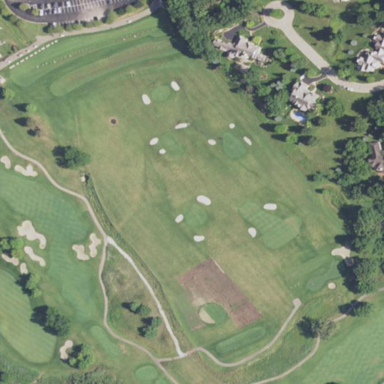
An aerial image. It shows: Driving range for golf on grass.